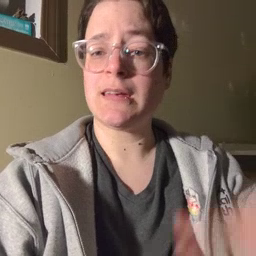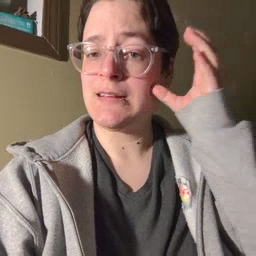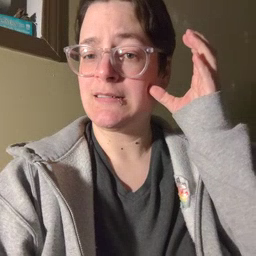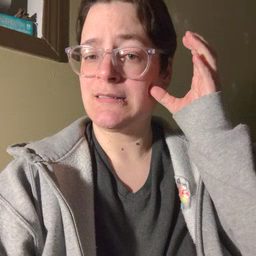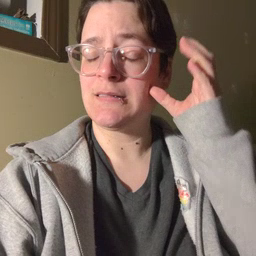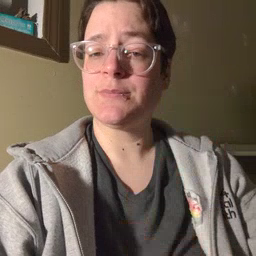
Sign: listen